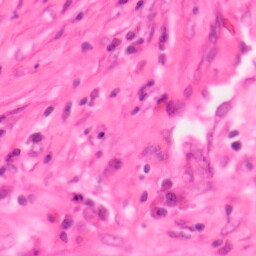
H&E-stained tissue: Colon